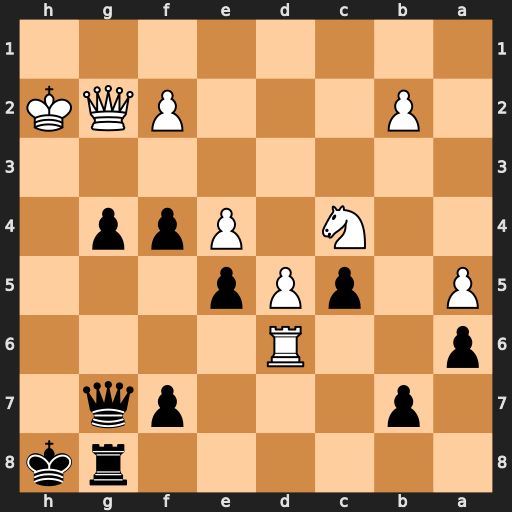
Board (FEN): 6rk/1p3pq1/p2R4/P1pPp3/2N1Ppp1/8/1P3PQK/8
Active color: b
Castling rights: -
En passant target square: -
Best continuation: g3+ fxg3 Qh7+ Qh3 fxg3+ Kg2 Qxh3+ Kxh3 g2 Rh6+ Kg7 Kxg2 Kxh6+